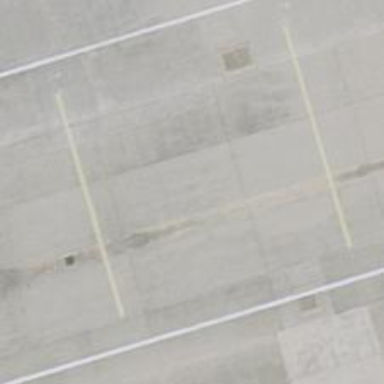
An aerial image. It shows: Airport parking position.